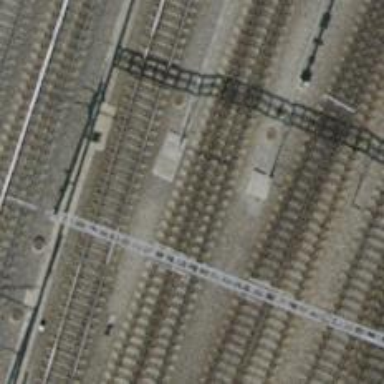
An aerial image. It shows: Single railway track with electrified contact line.